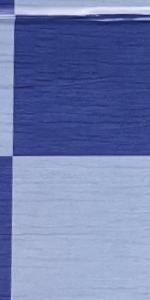
Label: Empty